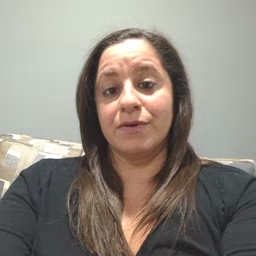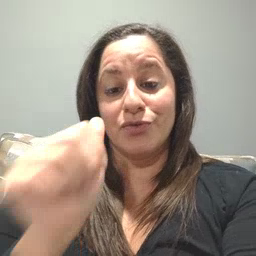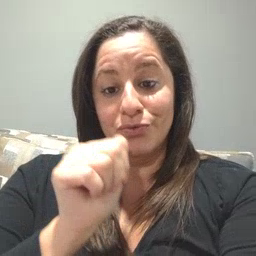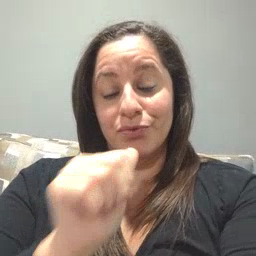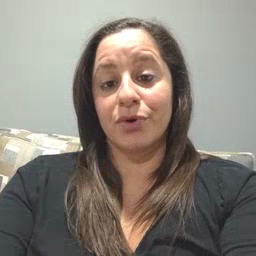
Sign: girl